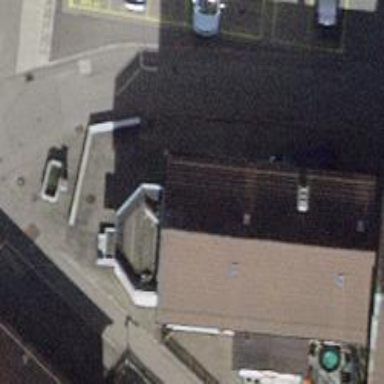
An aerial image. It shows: Beauty shop.